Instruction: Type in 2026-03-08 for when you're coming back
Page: home
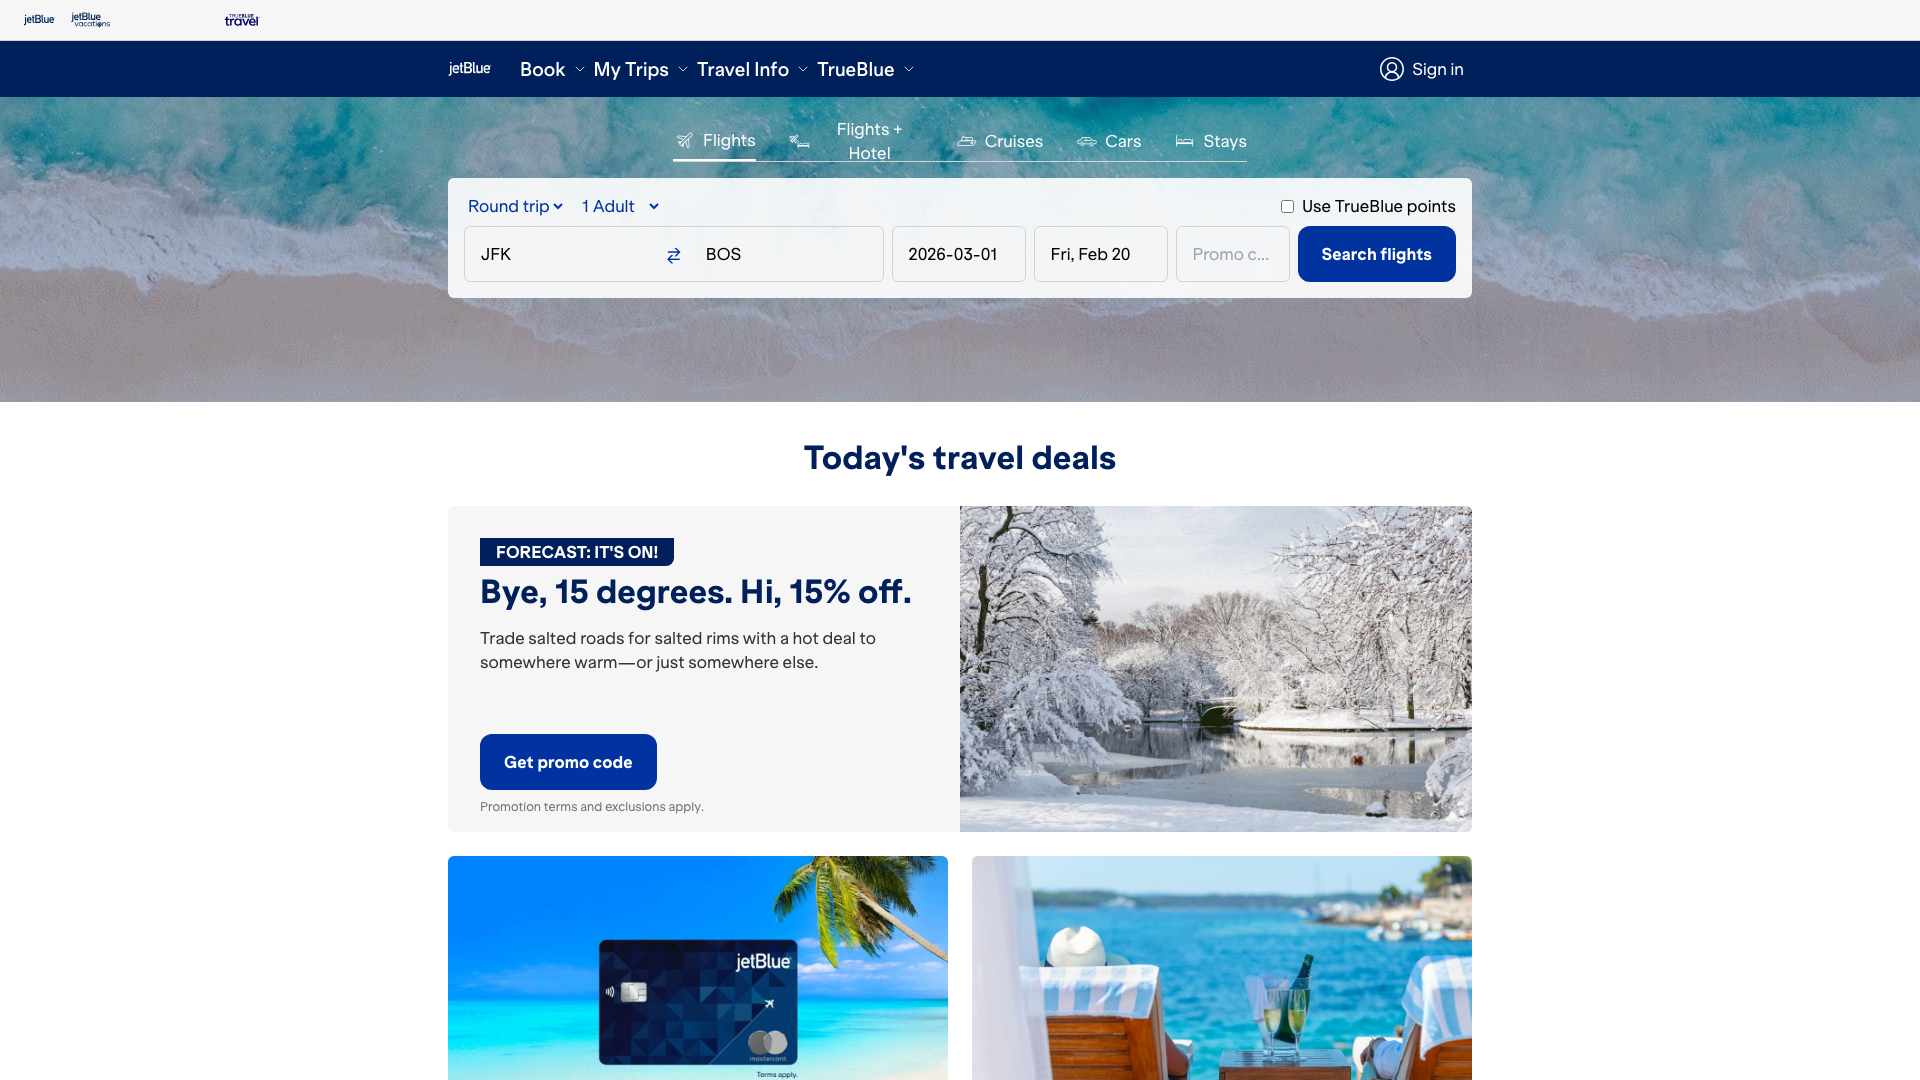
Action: type